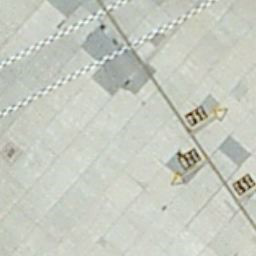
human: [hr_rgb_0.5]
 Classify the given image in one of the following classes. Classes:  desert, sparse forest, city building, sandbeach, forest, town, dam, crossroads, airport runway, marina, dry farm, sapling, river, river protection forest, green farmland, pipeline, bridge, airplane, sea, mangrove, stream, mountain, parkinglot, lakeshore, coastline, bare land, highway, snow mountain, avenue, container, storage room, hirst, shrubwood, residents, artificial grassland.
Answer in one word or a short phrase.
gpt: airport runway